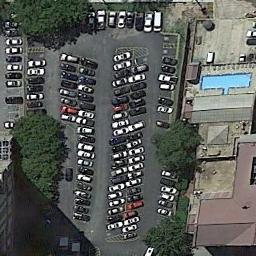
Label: parking_lot